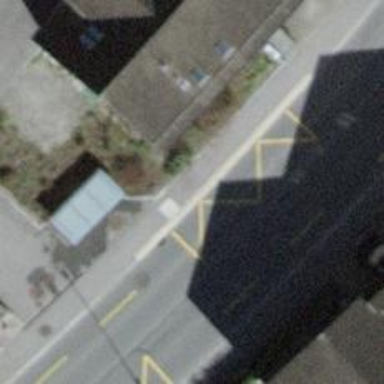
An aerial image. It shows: Bus stop with platform for public transport.